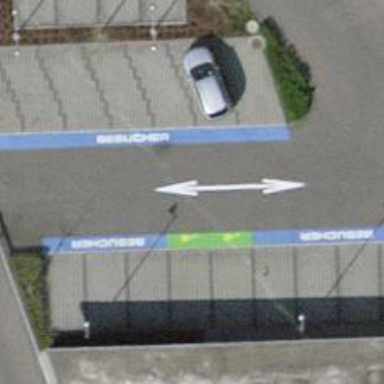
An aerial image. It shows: Asphalt parking aisle road for service vehicles.